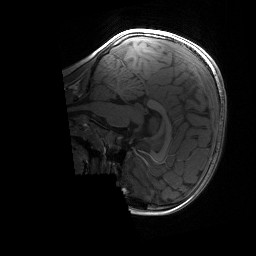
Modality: T1w
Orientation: sagittal
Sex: male
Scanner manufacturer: siemens
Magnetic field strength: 3 T
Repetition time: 1.9 s
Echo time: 0.00243 s